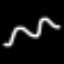
Label: squiggle